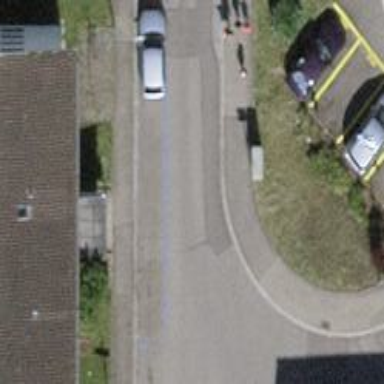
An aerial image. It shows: Power utility street cabinet.